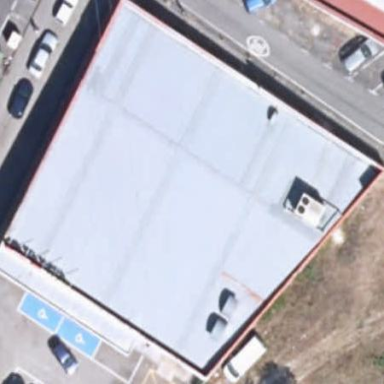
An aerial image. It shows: Supermarket building.